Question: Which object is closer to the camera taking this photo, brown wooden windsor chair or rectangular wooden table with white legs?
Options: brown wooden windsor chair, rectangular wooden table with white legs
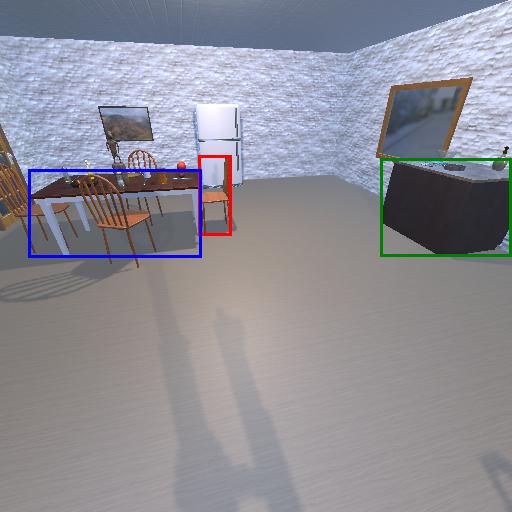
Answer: brown wooden windsor chair